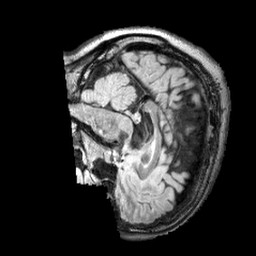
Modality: FLAIR
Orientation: sagittal
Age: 39
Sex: female
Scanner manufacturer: siemens
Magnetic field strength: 3 T
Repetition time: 5 s
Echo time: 0.387 s